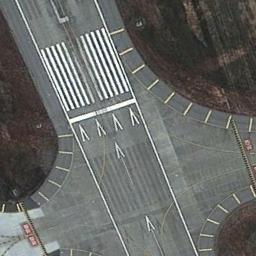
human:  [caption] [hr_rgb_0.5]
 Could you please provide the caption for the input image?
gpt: The runway is on the bare land next to the grass .

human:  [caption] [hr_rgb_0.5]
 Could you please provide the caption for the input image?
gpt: The runway with a threshold marking connects another road .

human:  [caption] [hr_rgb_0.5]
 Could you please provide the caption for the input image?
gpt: Next to the runway is brown bare ground with white arrows and short-line signs on the runway .

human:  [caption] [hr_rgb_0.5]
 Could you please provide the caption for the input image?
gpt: The grass is on either side of the runway .

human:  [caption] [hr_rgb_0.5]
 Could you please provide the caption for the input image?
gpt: There are brown bare land beside the runway with white marks .